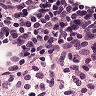
Metastatic tissue present: no